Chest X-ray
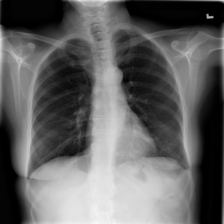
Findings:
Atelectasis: negative
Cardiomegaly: negative
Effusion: negative
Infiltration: negative
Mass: negative
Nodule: negative
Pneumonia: positive
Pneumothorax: negative
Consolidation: negative
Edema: negative
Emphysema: negative
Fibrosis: negative
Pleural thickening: negative
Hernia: negative